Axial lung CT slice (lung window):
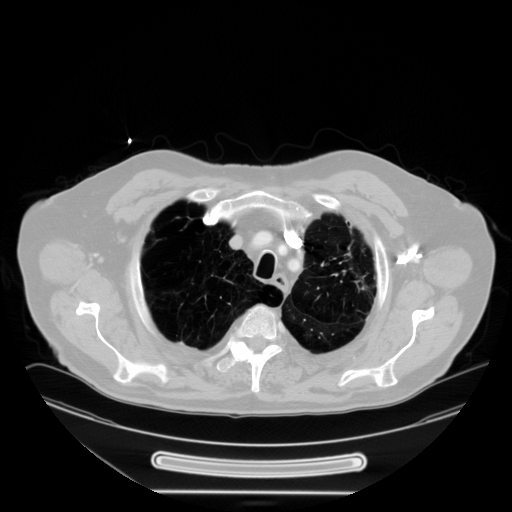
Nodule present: no